Question: I am new to OpenCV and trying to make omr scanner from scratch and have snippet which is supposed to detect filled circles but it is doing quite opposite and detecting unfilled circle. Please show me my mistake in the code.
'''
public void showFilledCircles(Bitmap paramView)
{
paramView = BitmapFactory.decodeFile(filename);
Mat localMat1 = new Mat();
Utils.bitmapToMat(paramView, localMat1);
Object localObject1 = new Mat();
double[] lo;
Imgproc.GaussianBlur(localMat1, (Mat)localObject1, new Size(3.0D, 3.0D), 3.0D, 2.5D);
Mat localMat2 = new Mat();
Imgproc.cvtColor((Mat)localObject1, localMat2, 7);
localObject1 = new ArrayList();
Object localObject2 = new Mat();
Mat localMat3 = new Mat();
Imgproc.Canny(localMat2, localMat3, 140.0D, 255.0D);
Imgproc.findContours(localMat3, (List)localObject1, (Mat)localObject2,1,2);
int i = 0;
while (i < ((List)localObject1).size())
{
Imgproc.drawContours(localMat2, (List)localObject1, i, new Scalar(0.0D, 0.0D, 255.0D), 2);
//Log.i("Local Objects","Local Object Point -------------------"+localMat2);
i += 1;
}
localObject1 = new Mat();
Core.inRange(localMat2, new Scalar(70.0D, 70.0D, 70.0D), new Scalar(255.0D, 255.0D, 255.0D), (Mat)localObject1);
localMat2 = localMat1.clone();
Imgproc.HoughCircles((Mat)localObject1, localMat2, 3, 1.0D, 20.0D, 40.0D, 10.0D, 6, 18);
i = 0;
for (;;)
{
if (i < localMat2.cols())
{
localObject1 = localMat2.get(0, i);
lo = localMat2.get(0, i);
if (localObject1 != null) {}
}
else
{
Utils.matToBitmap(localMat1, paramView);
this.imageView.setImageBitmap(paramView);
//this.imageView.setRotation(90.0F);
return;
}
localObject2 = new Point(Math.round(lo[0]), Math.round(lo[1]));
int j = (int)Math.round(lo[2]);
Log.i("cicle Points ---------", localObject2 + " radius " + j);
Imgproc.circle(localMat1, (Point)localObject2, 1, new Scalar(0.0D, 0.0D, 255.0D), 5);
Imgproc.circle(localMat1, (Point)localObject2, j, new Scalar(255.0D, 0.0D, 0.0D), 5);
i += 1;
}
}
'''
output image

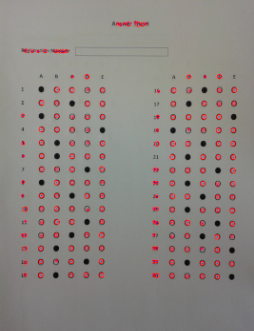
Answer: for more precise detection of filled circle.
step 1: detect contours on image
step 2: create rectangle around detected contours.
step 3: depending on rectangle height and width choose only those contours which you want.
for filled circle detection refer to this question
<URL>